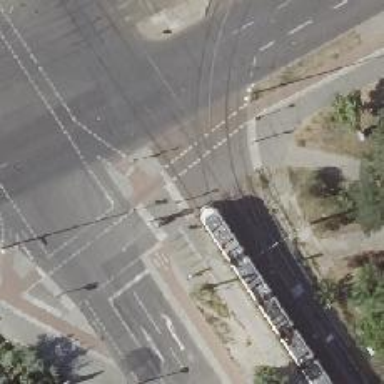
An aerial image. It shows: Tram crossing with traffic signals.